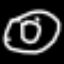
Label: donut